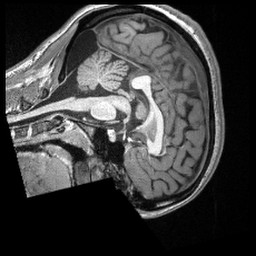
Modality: T1w
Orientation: sagittal
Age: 19
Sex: female
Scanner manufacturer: siemens
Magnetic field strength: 3 T
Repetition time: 2.3 s
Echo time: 0.00308 s